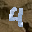
Label: 4